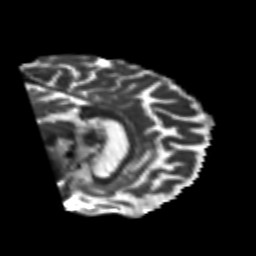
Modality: T2w
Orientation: sagittal
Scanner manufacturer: siemens
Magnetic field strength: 3 T
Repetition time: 6.8 s
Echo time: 0.093 s